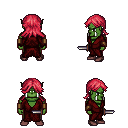
a pixel art fantasy rpg character, male body template, orc, green skin, red robe, red pants, ruby red loose hair, leather bracers, maroon shoes, dagger, four views (front, back, left, right), 2x2 character sprite sheet, small pixel art, hard edges, no anti-aliasing